Field crop: maize
Growth stage: 2
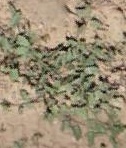
Species: convolvulus